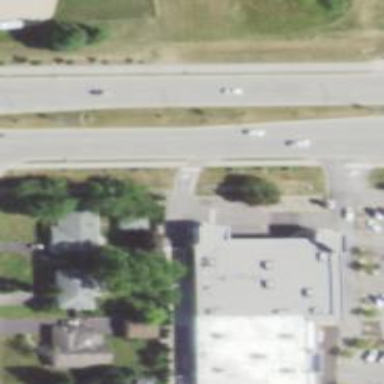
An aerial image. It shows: Pharmacy providing healthcare services.